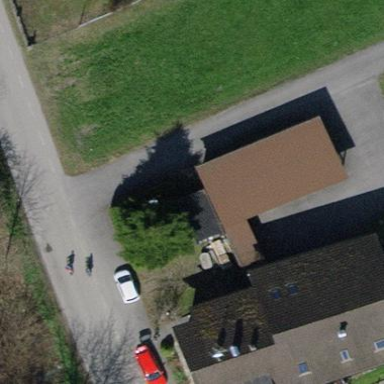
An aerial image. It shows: View of roof of building.